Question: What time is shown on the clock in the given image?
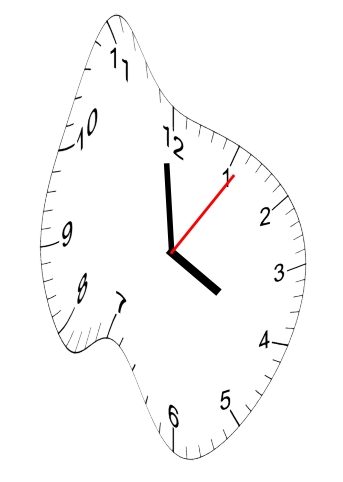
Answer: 03:59:06